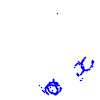
Particle: pion